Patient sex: F
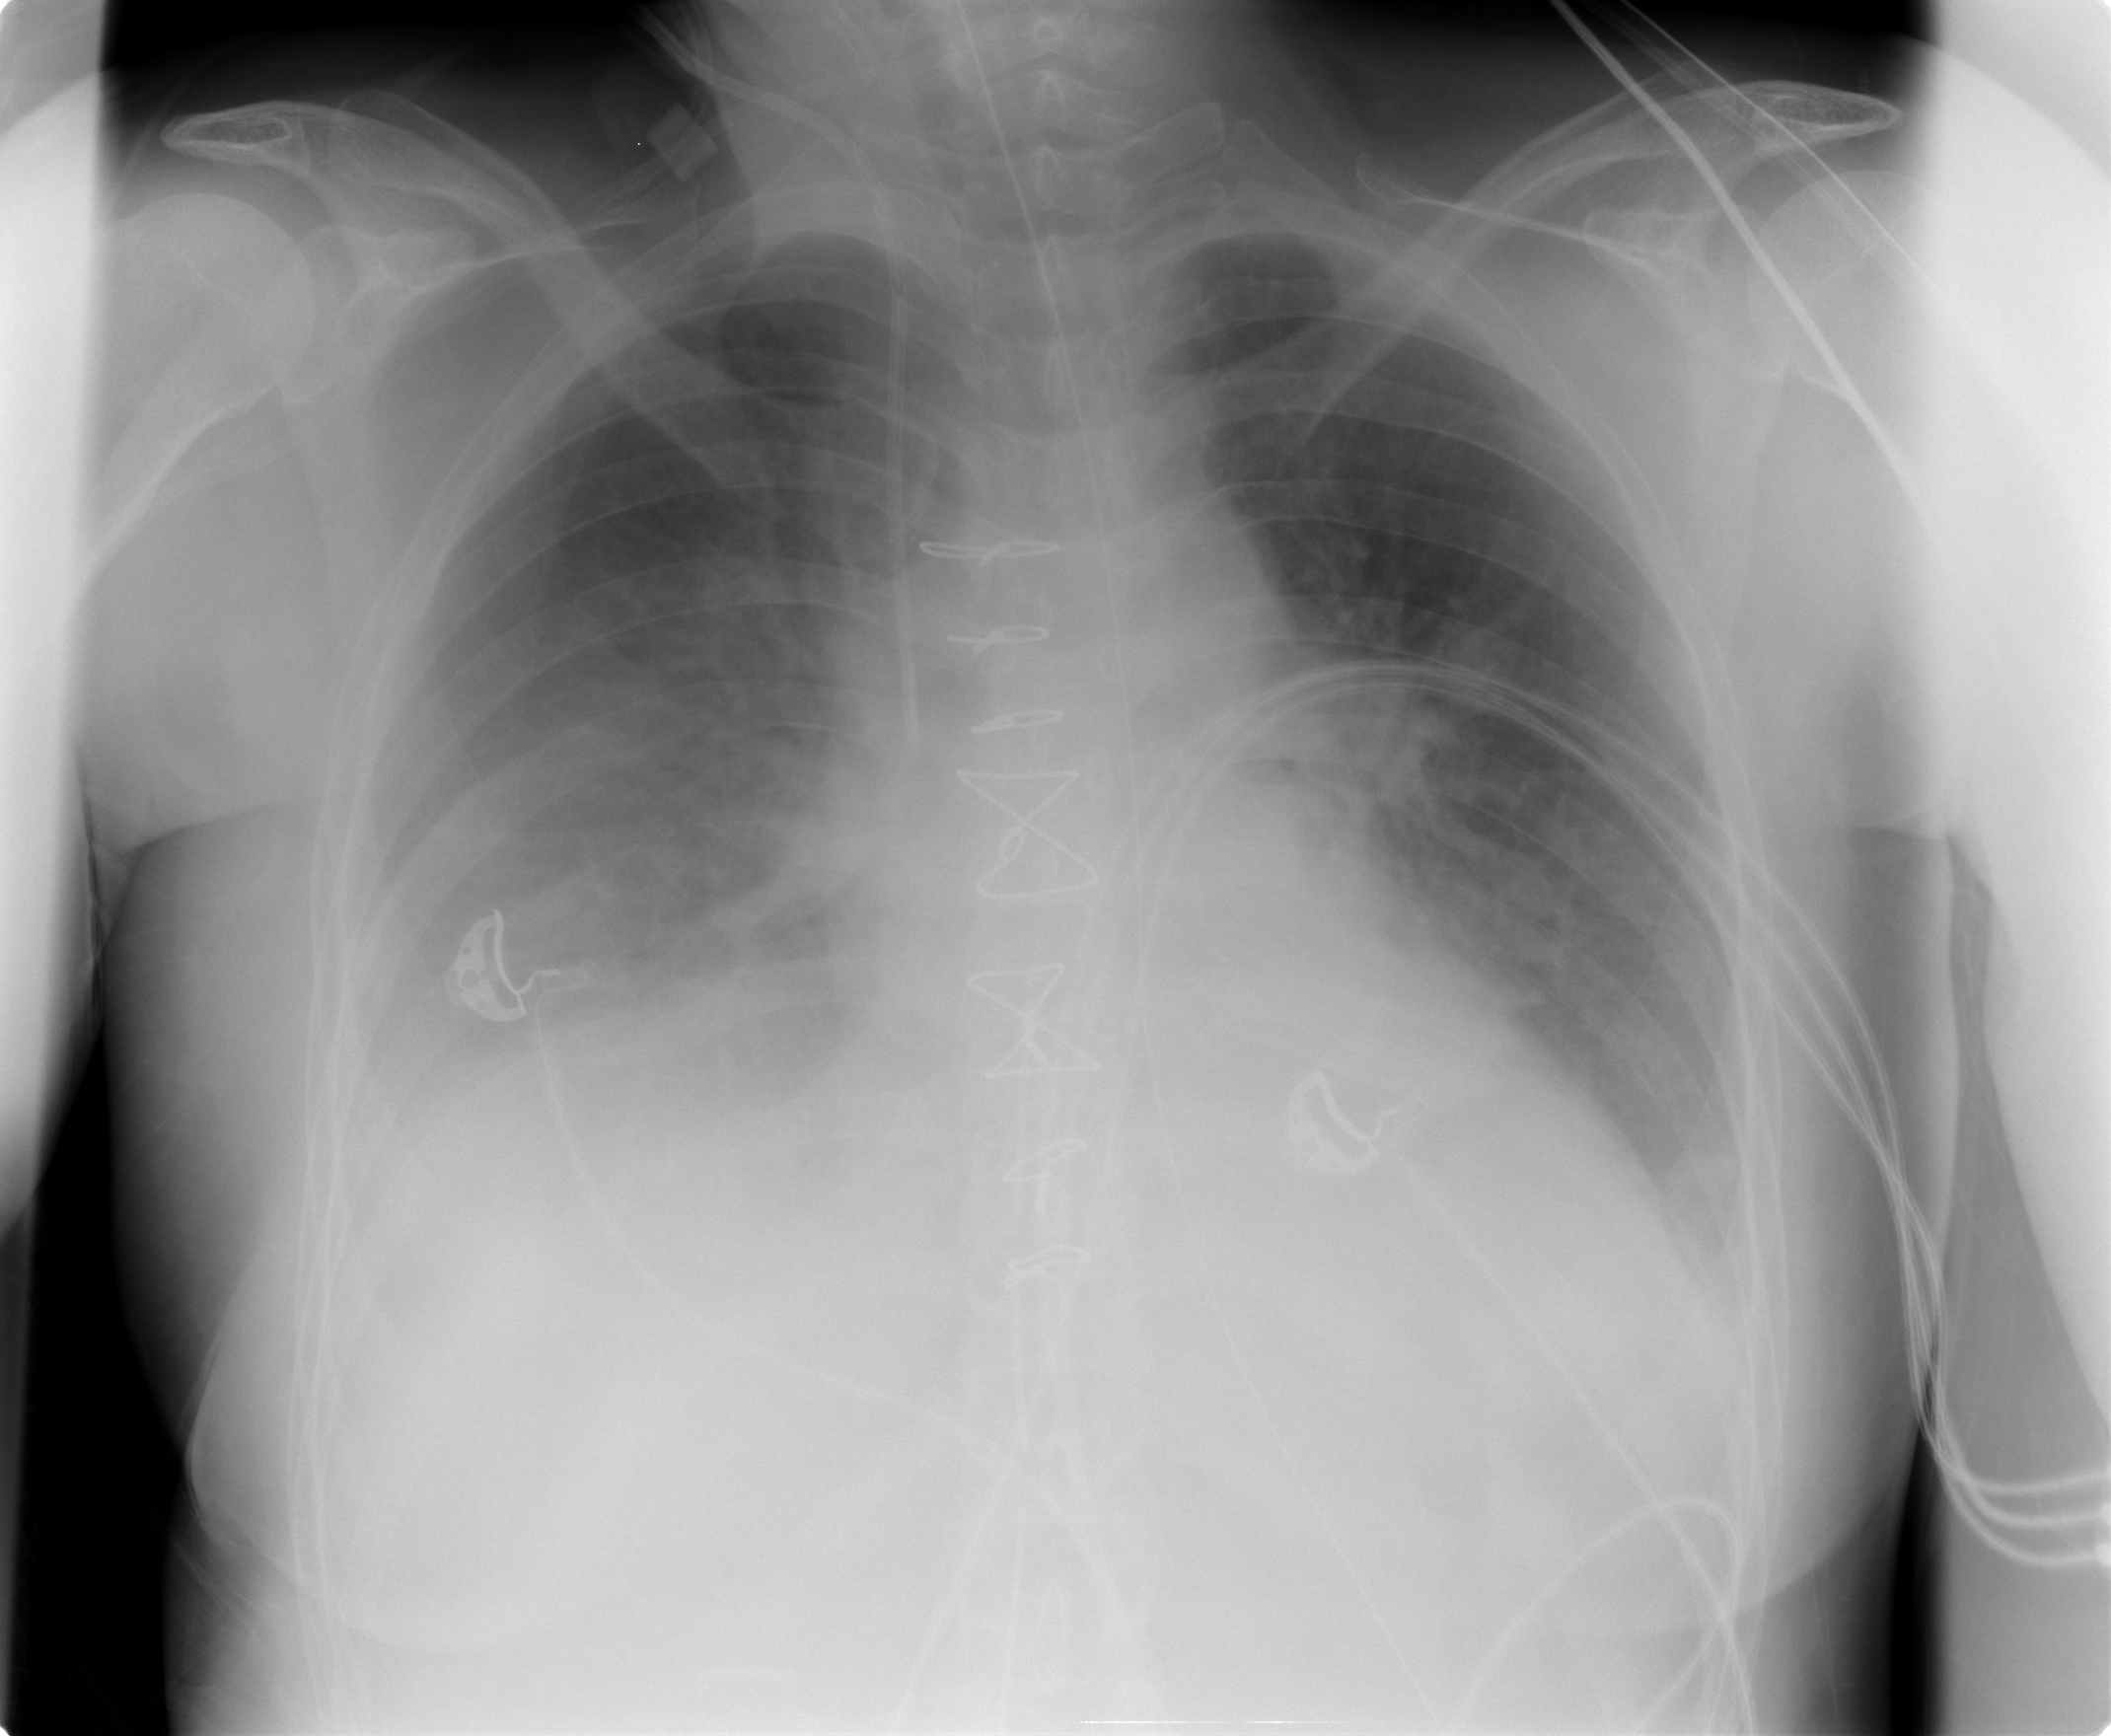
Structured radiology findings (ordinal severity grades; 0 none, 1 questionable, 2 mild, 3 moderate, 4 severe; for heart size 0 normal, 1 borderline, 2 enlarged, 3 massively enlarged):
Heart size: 0
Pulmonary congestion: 0
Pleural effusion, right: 2
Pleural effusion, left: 2
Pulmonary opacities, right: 0
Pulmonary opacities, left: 0
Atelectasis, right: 0
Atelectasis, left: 0